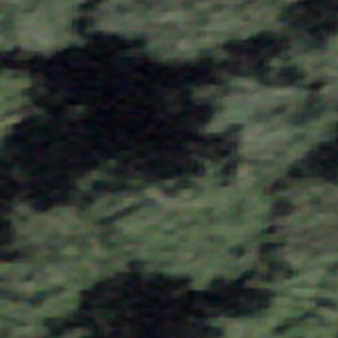
Label: other